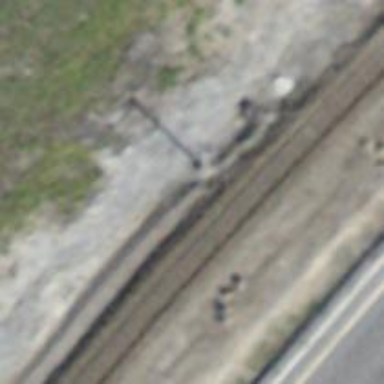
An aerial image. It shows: Power pole.